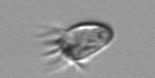
Label: Paratontonia_gracillima